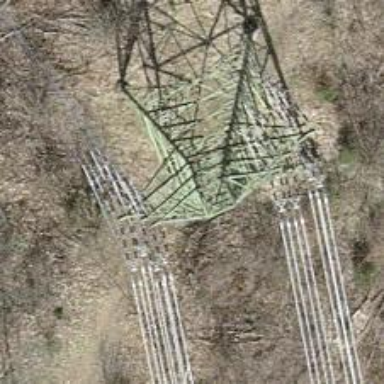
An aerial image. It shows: Lattice structure tower used for power distribution.